Question: I registered account into oracle.com web site and I saw something very interesting:

See the input field of the telephone number into the form. How I can reproduce the same into JSF input form? Is this made by CSS?
'''
<?xml version="1.0" encoding="UTF-8"?>
<!DOCTYPE html PUBLIC "-//W3C//DTD XHTML 1.0 Transitional//EN"
"http://www.w3.org/TR/xhtml1/DTD/xhtml1-transitional.dtd">
<html xmlns="http://www.w3.org/1999/xhtml"
xmlns:h="http://java.sun.com/jsf/html">
<h:head>
<script type="text/javascript">
<!-- input field shadow -->
var placeholder = "test field"
$("input").on({
focus: function() {
if (this.value == placeholder) {
$(this).val("").removeClass("shadow");
}
},
blur: function() {
if (this.value == "") {
$(this).val(placeholder).addClass("shadow");
}
}
}).trigger("blur");
</script>
</h:head>
<h:body>
<h1>JSF 2 textbox example with shadow</h1>
<h:form>
<h:inputText value="#{userBean.userName}" />
<h:commandButton value="Submit" action="user" />
</h:form>
</h:body>
</html>
'''
I tested this code but it's not working. Maybe I need to call the JavaScript code as function into the '<h:inputText>' tag?
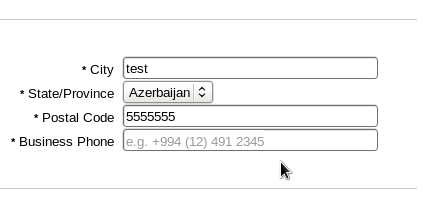
Answer: This is new since HTML5. It's the 'placeholder' attribute, which is also known as "watermark" before the HTML5 era.
'''
<input type="text" name="phone" placeholder="e.g. +994 (12) <PHONE>" />
'''
This works of course only in browsers supporting HTML5. When using JSF, this works only with JSF components supporting the new HTML5 'placeholder' attribute. The standard JSF '<h:inputText>' doesn't support this natively (yet). You'd need to look for a 3rd party component library supporting this. Among them is <URL> component:
'''
<h:inputText id="phone" value="#{register.user.phone}" />
<p:watermark for="phone" value="e.g. +994 (12) <PHONE>" />
'''
This will check if HTML5 is supported and then use 'placeholder', otherwise it will bring in some JS/jQuery magic to simulate the same. Nothing of this all is done by CSS.
If using PrimeFaces is not an option for some reason, you'd need to reinvent it yourself in flavor of a custom component and/or a custom piece of JS/jQuery, exactly like '<p:watermark>' is doing under the covers.